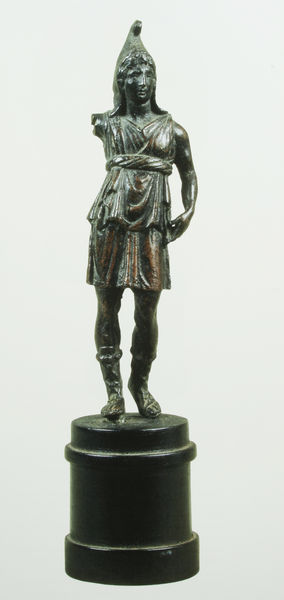
Titel: Attis
Standort: St. Petersburg
Institution: Schloss Pawlowsk
Schlagwörter: gott, hand, kopf, körper, mann, nackt, umhang, weiß, bewegung, braun, brust, busen, frankreich, frau, haar, hut, kleid, nase, schwarz, stirn, dame, gürtel, rot, haube, rock, hose, kappe, mütze, arm, arme, augen, falten, gesicht, kleidung, mensch, sockel, hals, figur, gewand, haare, stehend, stoff, innen, kind, gotik, kinn, locken, renaissance, rund, skulptur, statue, beine, kopfbedeckung, brüste, italien, schuhe, fahne, laufen, klein, falte, riemen, draperie, metall, sandalen, bronze, junge frau, kontrapost, plastik, plinthe, podest, edel, junge, knie, gestalt, foto, photographie, gang, zinn, stolz, antike, torso, kupfer, soldat, stand, helm, stiefel, schritt, schuh, kunst, mythologie, göttin, statuette, rüstung, altar, rom, photo, tracht, fragment, römer, kaputt, sandale, jüngling, gut, antik, toga, amazone, mythos, sage, krieger, gehend, griechenland, rötlich, jeanne d'rc, zipfel, zipfelmütze, konsole, hermes, basis, dorisch, hera, spielbein, standbein, david, bote, tunika, kopfschmuck, herkules, kleinplastik, athene, diana, legende, athena, römerin, kriegerin, bronzefigur, bronzestatue, figut, phrygisch, michel, rundplastik, statur, bruch, lederstiefel, stifel, spitzhut, armstumpf, beschädigt, gegürtet, orientale, ganz, broze, archaisch, kleinbronze, phrygische mütze, ponderation, armlos, contrapost, jeanne d arc, pisano, sokel, fotograhie, alltagsgewand, broinze, diane, donatello, einarmig, fehlender, kufper, phryhische mütze, prygisch, römischer bürger, spielbei, d, fehlender arm, attis, peronn